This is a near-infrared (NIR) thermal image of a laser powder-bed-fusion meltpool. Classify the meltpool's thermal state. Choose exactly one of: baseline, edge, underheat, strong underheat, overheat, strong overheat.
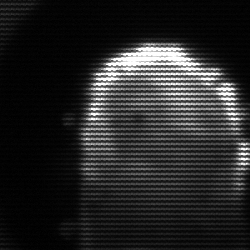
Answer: baseline